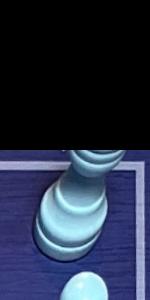
Label: Rook_White